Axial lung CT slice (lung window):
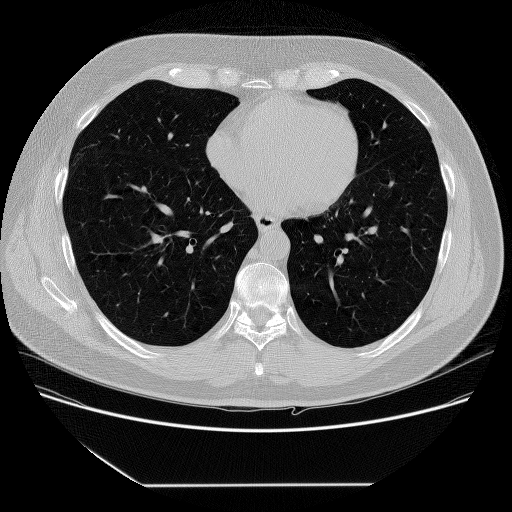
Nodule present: no